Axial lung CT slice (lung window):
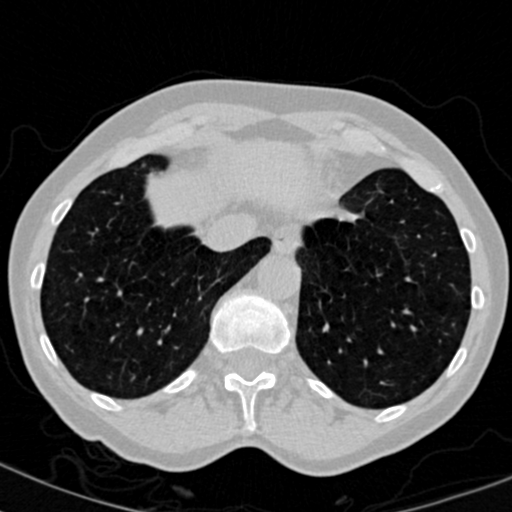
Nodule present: no